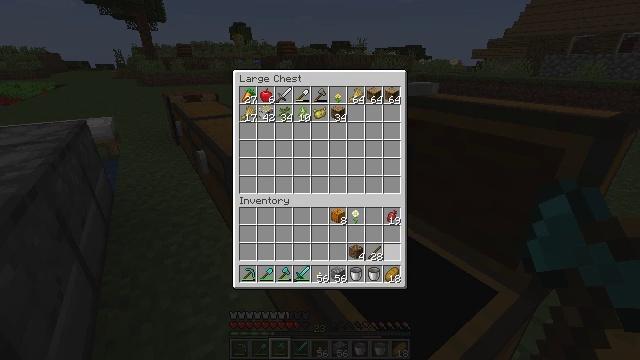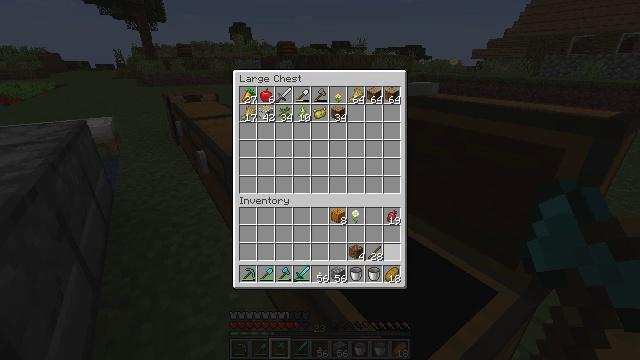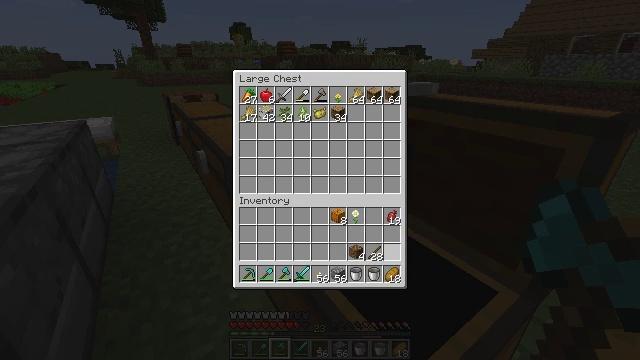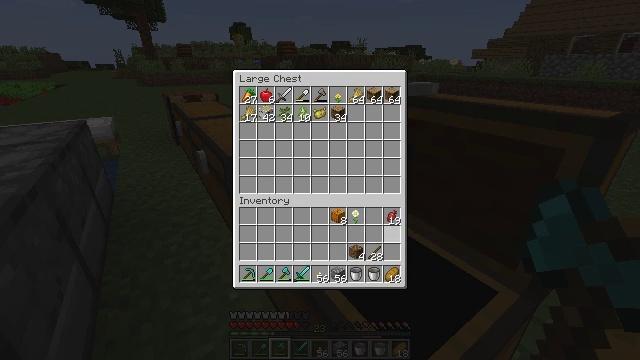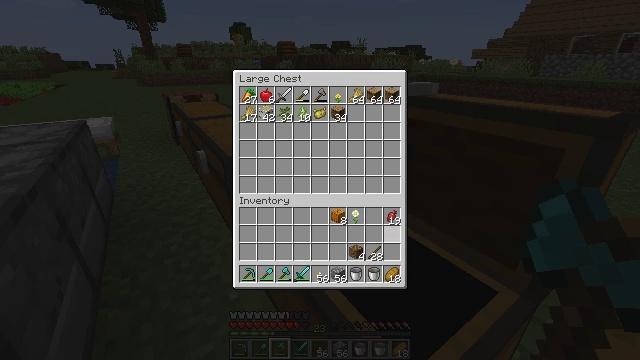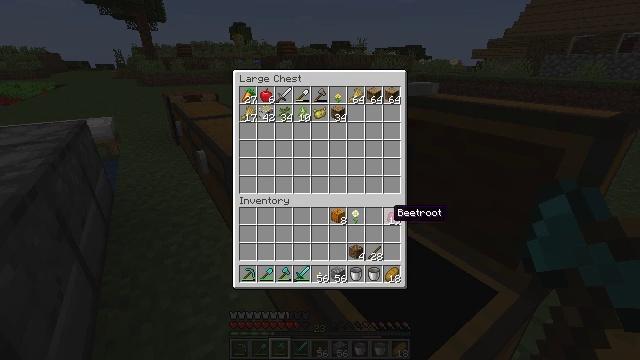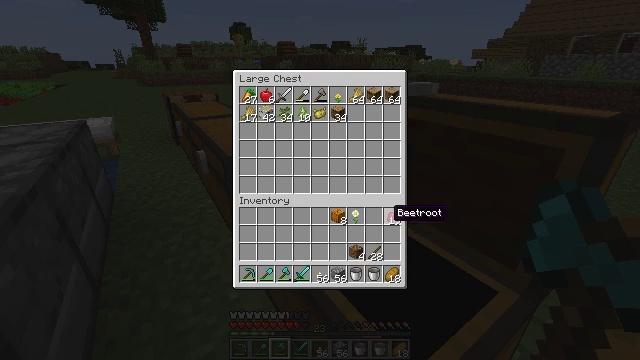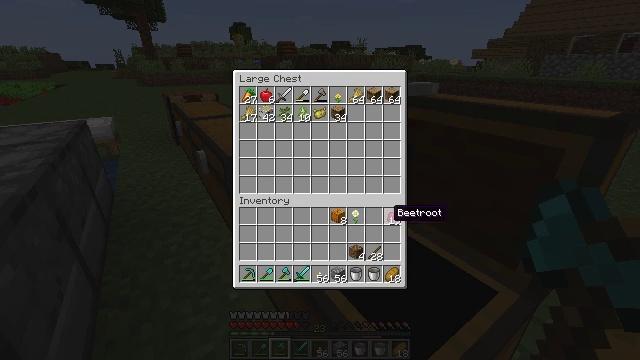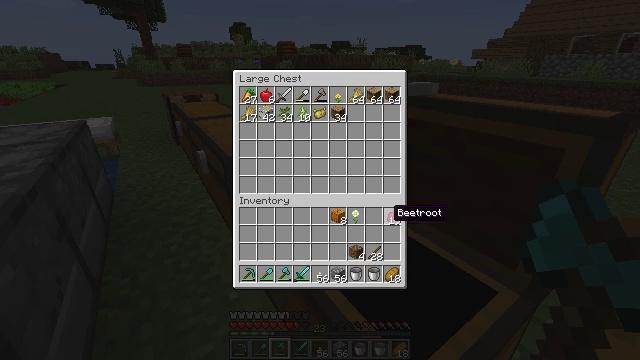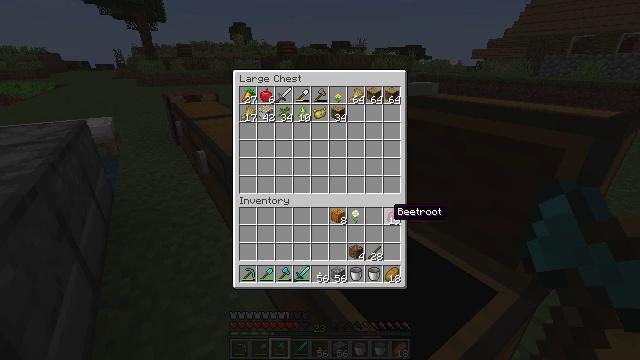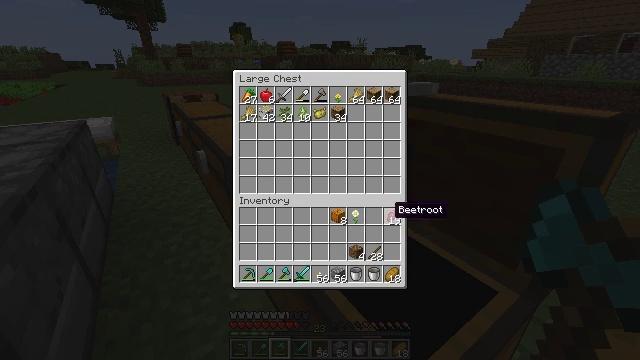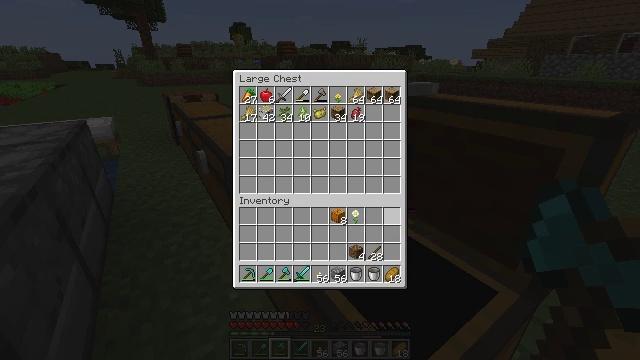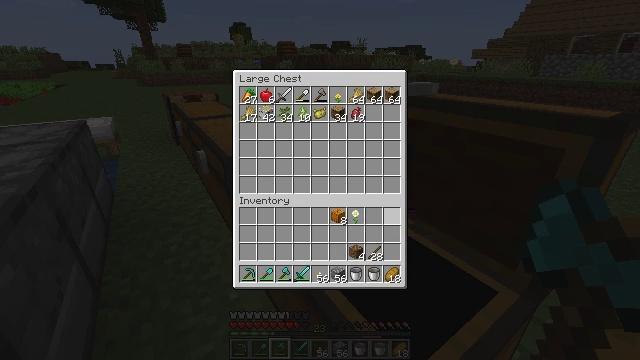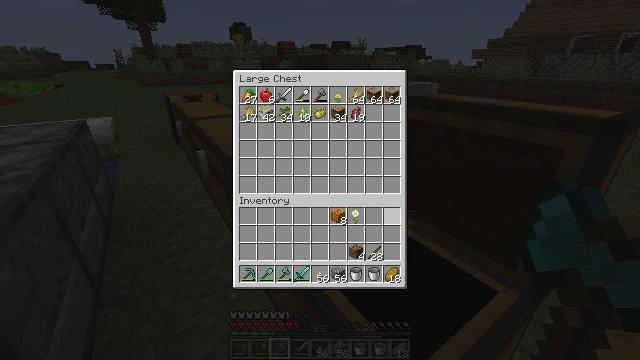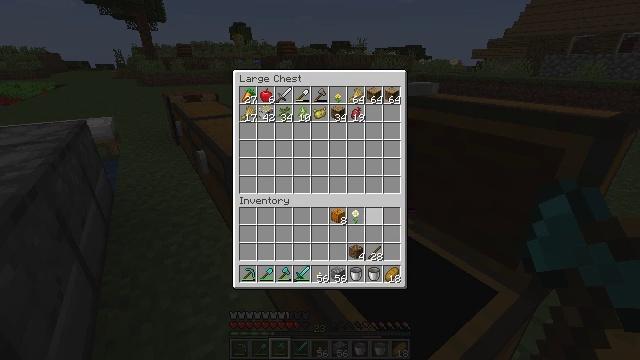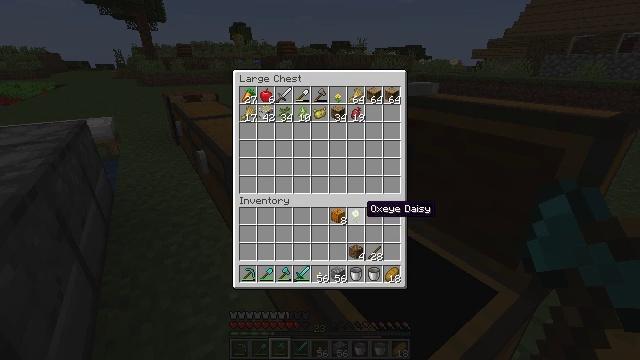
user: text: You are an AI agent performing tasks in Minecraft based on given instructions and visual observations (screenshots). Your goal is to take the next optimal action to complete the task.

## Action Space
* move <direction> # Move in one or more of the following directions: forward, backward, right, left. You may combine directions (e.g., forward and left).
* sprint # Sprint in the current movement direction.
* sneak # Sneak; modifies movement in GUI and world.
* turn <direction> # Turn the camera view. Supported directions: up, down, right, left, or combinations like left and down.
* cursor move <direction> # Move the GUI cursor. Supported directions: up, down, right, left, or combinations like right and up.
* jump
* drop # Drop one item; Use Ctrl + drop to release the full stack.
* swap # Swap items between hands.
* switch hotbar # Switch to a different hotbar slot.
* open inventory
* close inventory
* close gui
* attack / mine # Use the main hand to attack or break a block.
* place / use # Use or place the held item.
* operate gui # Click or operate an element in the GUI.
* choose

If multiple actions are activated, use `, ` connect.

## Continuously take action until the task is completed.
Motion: motion action
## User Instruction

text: Produce pumpkin seeds by crafting a pumpkin.
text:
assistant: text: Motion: sneak, choose
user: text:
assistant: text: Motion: sneak
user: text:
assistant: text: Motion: sneak, cursor move up
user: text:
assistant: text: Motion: sneak, cursor move up
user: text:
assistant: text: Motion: sneak
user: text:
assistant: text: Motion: sneak
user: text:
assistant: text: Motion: sneak
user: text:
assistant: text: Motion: sneak
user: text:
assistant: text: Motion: sneak
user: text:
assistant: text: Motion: sneak
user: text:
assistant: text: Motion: sneak, choose
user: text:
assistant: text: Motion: sneak, choose
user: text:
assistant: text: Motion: sneak, choose
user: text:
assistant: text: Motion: sneak, cursor move left
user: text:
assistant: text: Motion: sneak, cursor move left
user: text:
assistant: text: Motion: sneak
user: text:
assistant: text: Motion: sneak
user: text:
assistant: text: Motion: sneak, choose
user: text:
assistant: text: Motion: sneak, choose
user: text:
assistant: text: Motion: sneak
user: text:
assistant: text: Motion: sneak, cursor move left
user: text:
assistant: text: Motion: sneak, cursor move left
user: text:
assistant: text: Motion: sneak
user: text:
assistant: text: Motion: sneak, choose
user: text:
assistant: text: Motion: sneak, choose
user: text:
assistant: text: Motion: sneak, choose
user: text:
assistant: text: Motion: sneak
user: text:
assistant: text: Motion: sneak
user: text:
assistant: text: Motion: sneak
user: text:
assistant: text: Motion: sneak